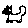
Label: cat